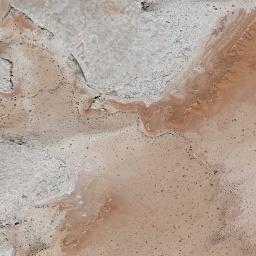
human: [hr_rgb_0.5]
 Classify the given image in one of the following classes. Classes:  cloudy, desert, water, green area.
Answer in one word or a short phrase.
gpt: desert